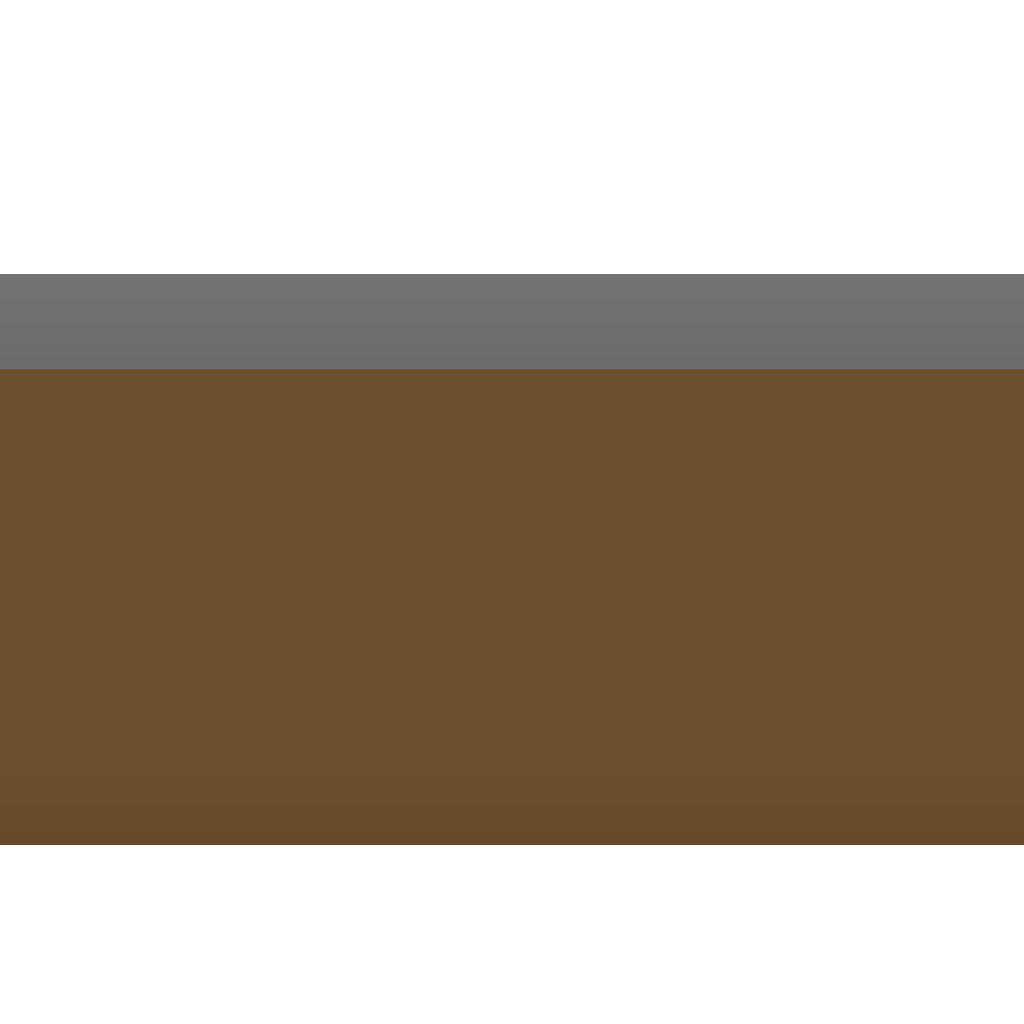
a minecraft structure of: Lighted Swimming Pool a lot of earth bad low quality